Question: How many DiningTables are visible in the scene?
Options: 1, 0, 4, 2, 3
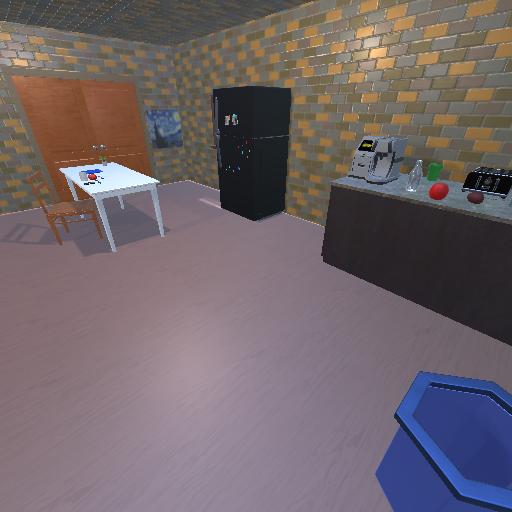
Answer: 1